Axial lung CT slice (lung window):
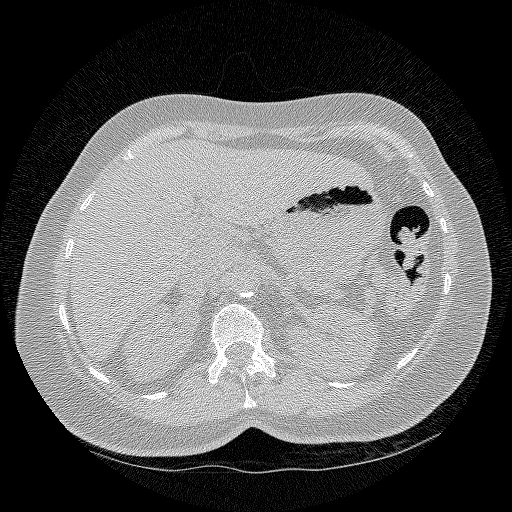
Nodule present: no